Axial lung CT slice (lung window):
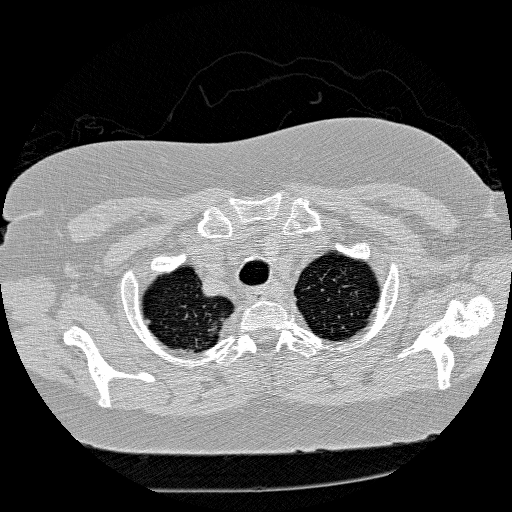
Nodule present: no